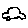
Label: car